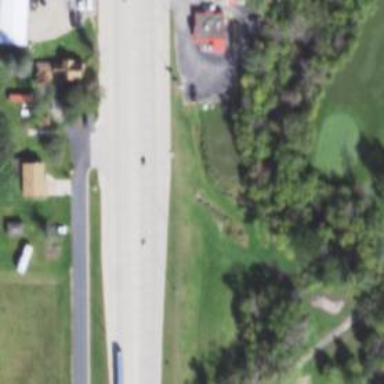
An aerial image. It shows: Residential road with asphalt surface and separate sidewalk.